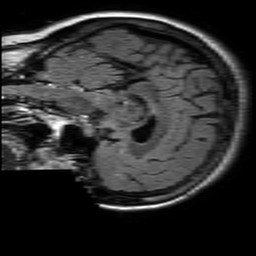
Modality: FLAIR
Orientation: sagittal
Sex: female
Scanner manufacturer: philips
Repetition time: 11 s
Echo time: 0.125 s